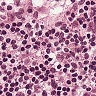
Metastatic tissue present: no